Interaction volume radius: 5 \u00c5
Interaction volume height: 20 \u00c5
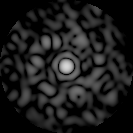
Disorder parameter: 0.795